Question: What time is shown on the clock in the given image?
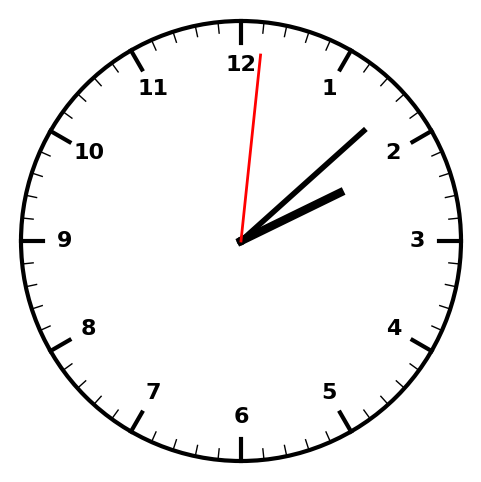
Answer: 02:08:01